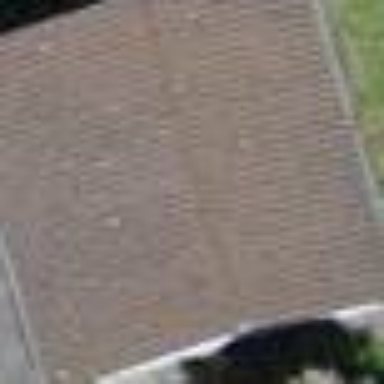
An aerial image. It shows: Garage.